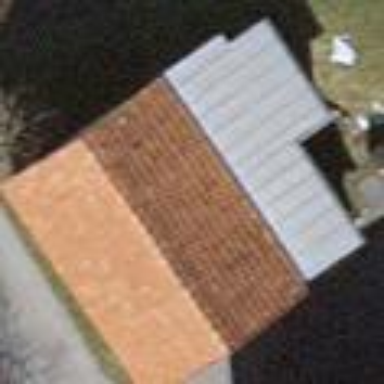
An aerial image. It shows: Farm auxiliary building.